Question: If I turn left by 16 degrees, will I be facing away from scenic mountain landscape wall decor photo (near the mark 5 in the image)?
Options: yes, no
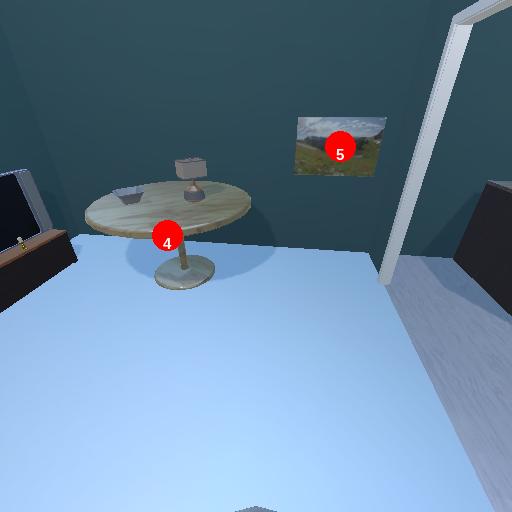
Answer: yes